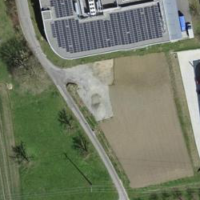
EUNIS habitat code: 52
Species observed at this site:
Argentina anserina